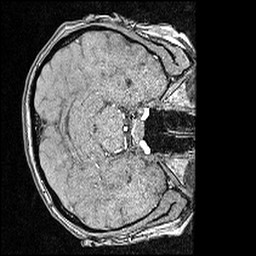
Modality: angio
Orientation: axial
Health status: ill
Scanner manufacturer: siemens
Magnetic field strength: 3 T
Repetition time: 0.023 s
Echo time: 0.00418 s